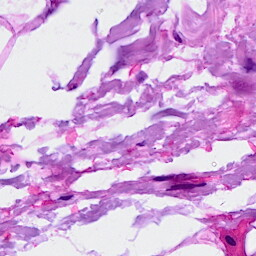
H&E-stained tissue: Breast